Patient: sex M, age 81
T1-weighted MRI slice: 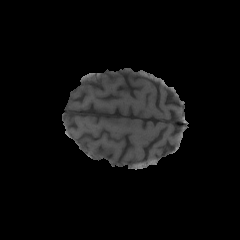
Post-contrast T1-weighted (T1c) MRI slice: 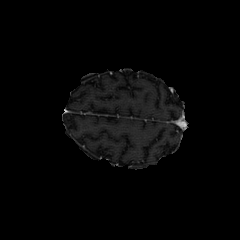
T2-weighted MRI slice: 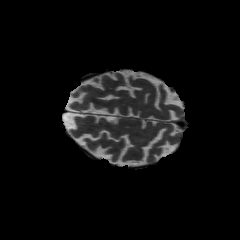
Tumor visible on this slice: no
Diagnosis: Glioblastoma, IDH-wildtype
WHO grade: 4